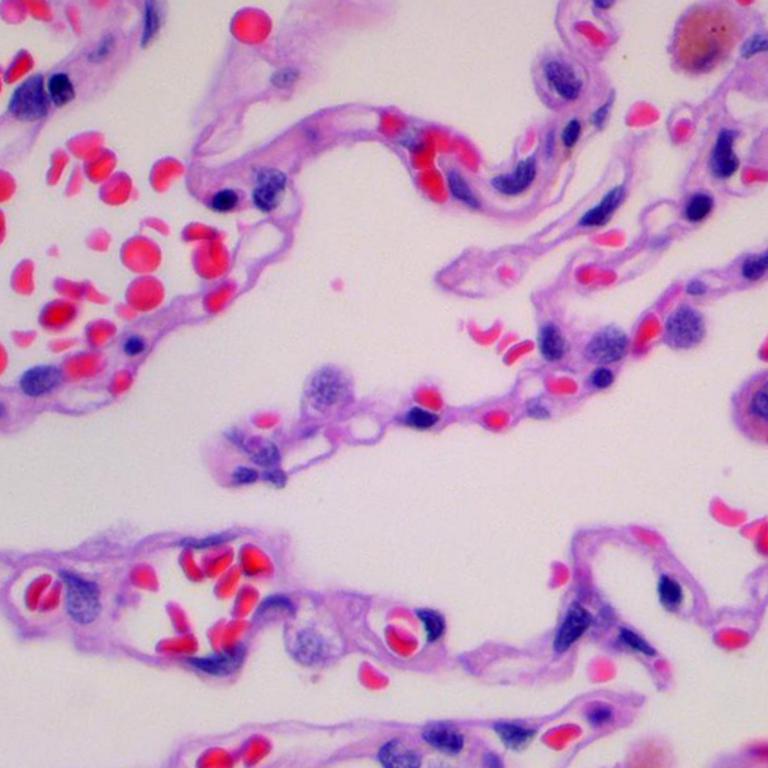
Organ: lung
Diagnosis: benign